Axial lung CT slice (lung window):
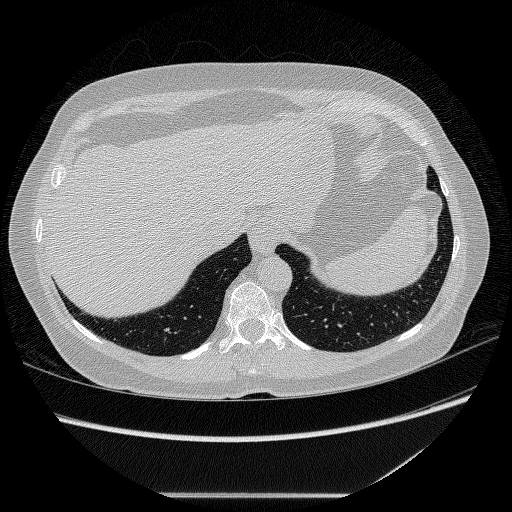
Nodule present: no